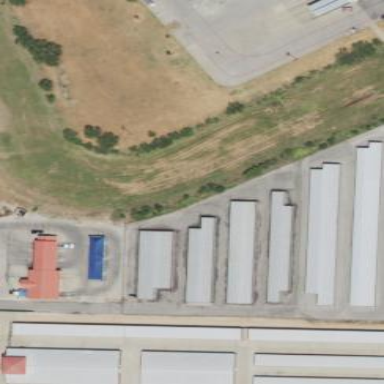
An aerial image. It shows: Storage rental shop.